Field crop: maize
Growth stage: 2
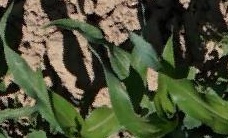
Species: maize